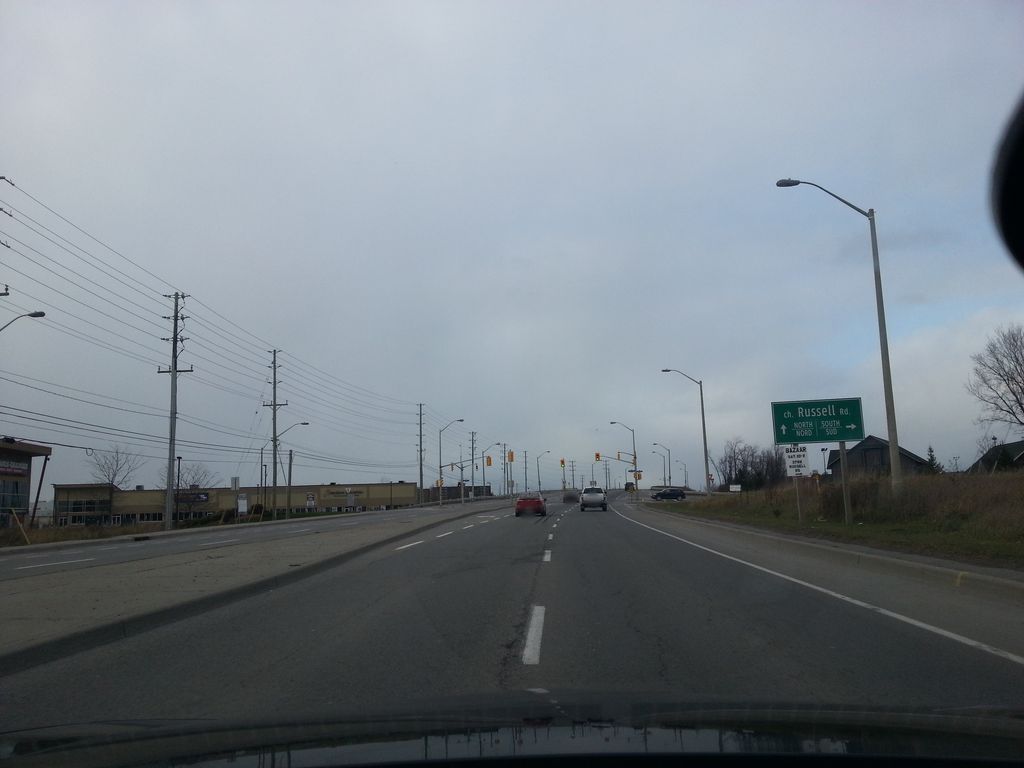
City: ottawa-gatineau